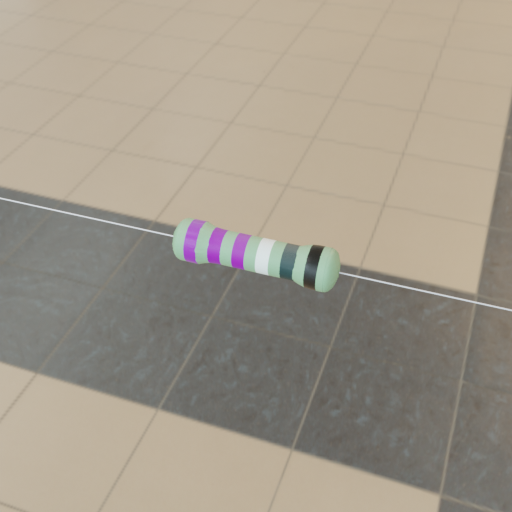
Resistor colour bands (in order): violet, violet, violet, white, black, black